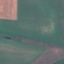
Land use / land cover class: AnnualCrop